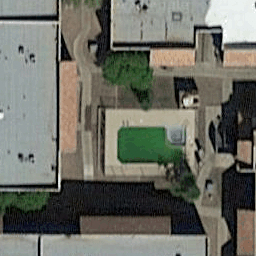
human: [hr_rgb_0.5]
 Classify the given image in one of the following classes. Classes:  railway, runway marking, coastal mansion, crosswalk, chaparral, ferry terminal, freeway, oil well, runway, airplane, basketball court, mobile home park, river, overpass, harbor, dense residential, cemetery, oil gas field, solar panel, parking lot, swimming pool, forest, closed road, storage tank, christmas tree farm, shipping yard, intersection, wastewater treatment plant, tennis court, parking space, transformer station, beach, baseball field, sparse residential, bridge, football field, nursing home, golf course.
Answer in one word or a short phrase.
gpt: swimming pool